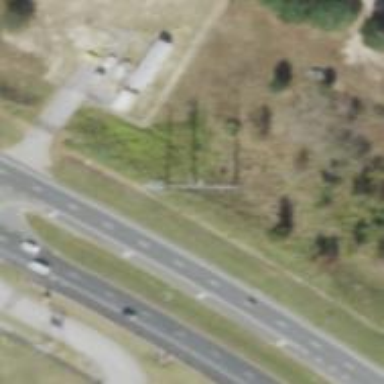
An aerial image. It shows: Power pole.